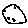
Label: moon